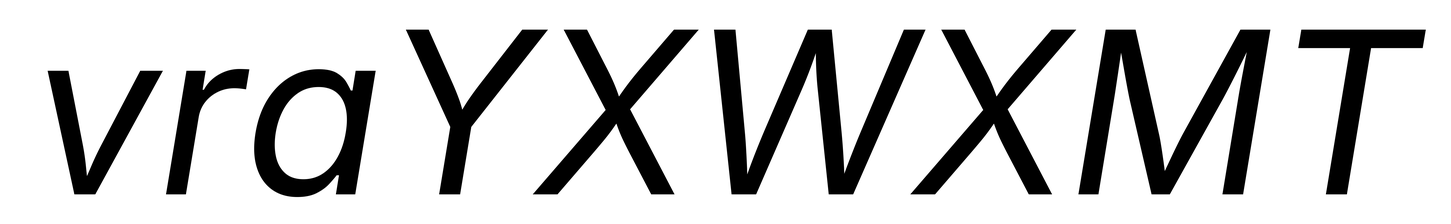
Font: Inter-Italic_Italic